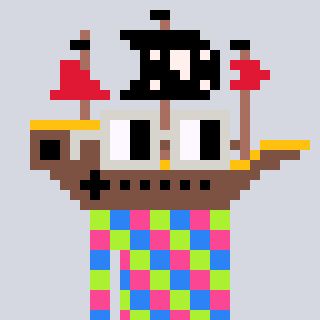
a pixel art character with square light gray glasses, a pirateship-shaped head and a darkbrown-colored body on a cool background